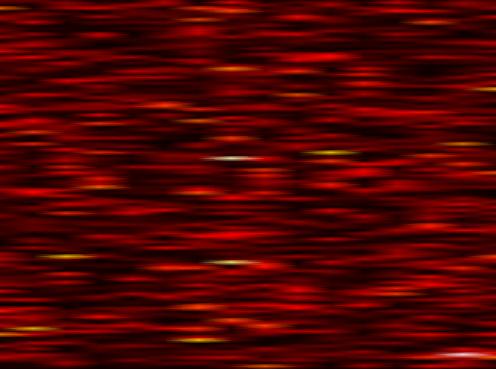
Label: WOLA